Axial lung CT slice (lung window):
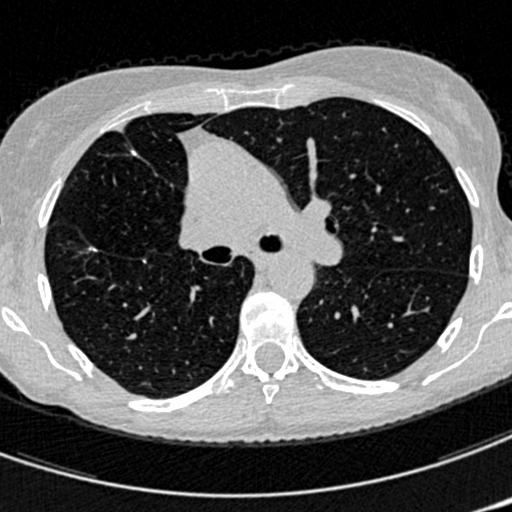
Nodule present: no